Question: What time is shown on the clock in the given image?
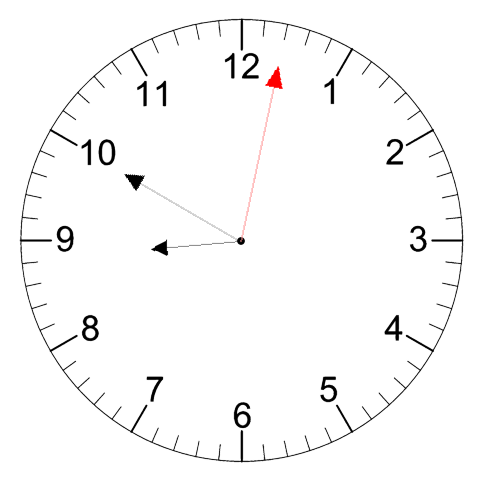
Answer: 08:50:02